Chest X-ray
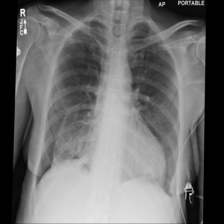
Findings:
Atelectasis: negative
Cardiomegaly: negative
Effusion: negative
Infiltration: negative
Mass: negative
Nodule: negative
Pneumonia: negative
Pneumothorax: negative
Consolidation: negative
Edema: negative
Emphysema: negative
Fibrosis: negative
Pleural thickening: negative
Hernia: negative